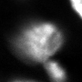
Tissue sample: ovarian
Magnification: 2.5x
Cell type: Ovary cancer cells
Senescence state: normal